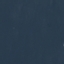
Land use / land cover: SeaLake